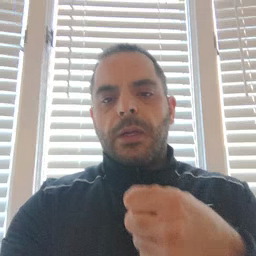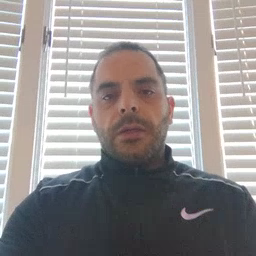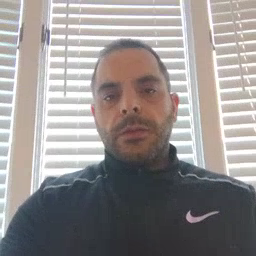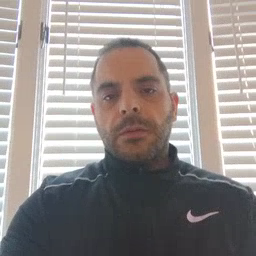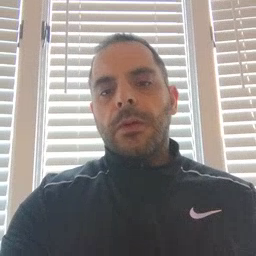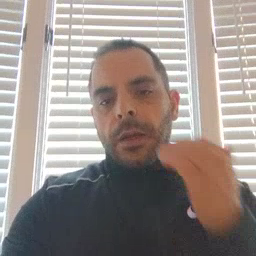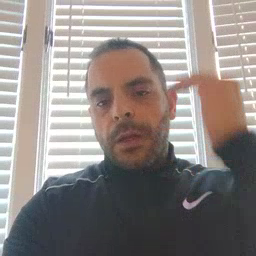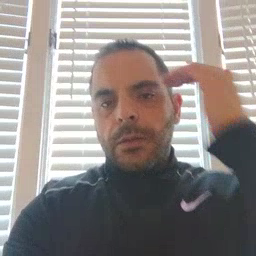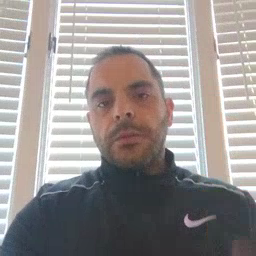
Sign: head